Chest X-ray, PA view. Patient: 45 years old, sex M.
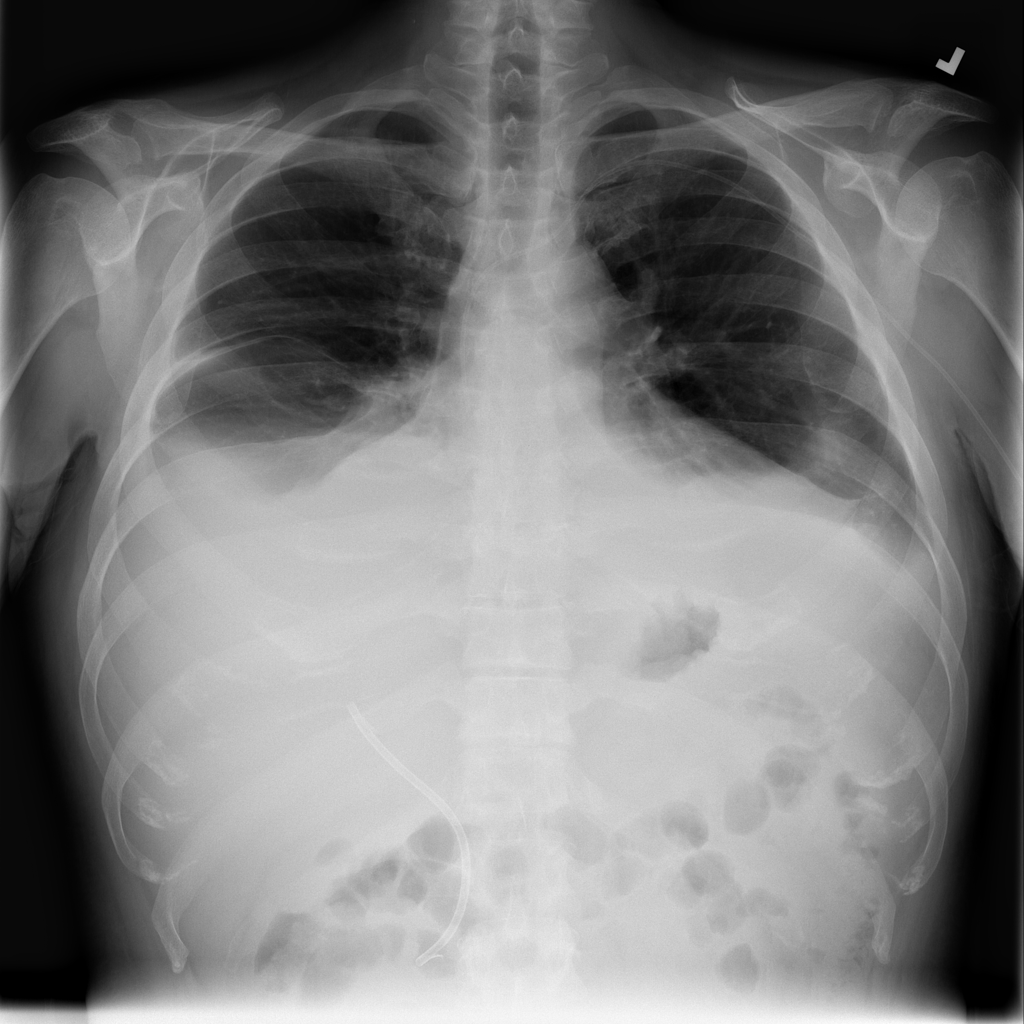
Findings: No Finding